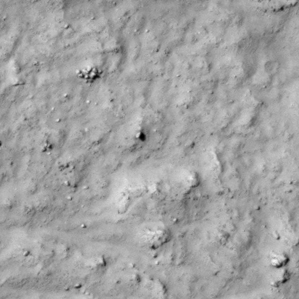
Label: non_frost